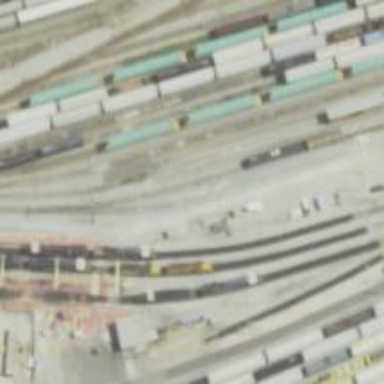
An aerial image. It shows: Railway siding with rails.